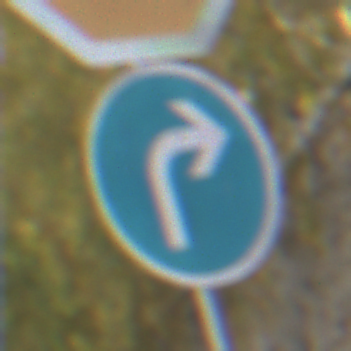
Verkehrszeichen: VorgeschriebeneFahrtrichtungRechts
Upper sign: Stop
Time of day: MorningAfternoon
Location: Outdoor (Suburban)
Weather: PartlyCloudy
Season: NotSpecified
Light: Natural